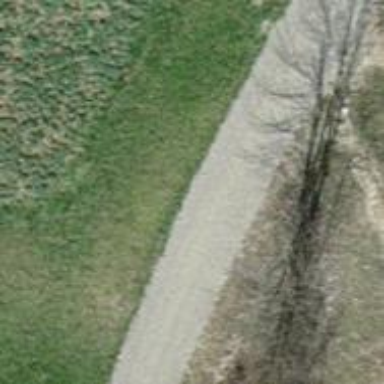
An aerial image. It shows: Track with compacted grade2 surface.